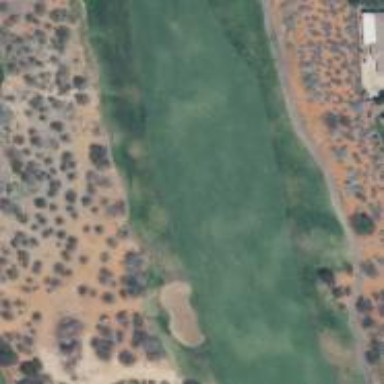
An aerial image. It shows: View of golf hole.